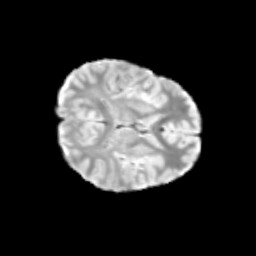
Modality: T2w
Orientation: axial
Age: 10
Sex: male
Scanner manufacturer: siemens
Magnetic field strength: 3 T
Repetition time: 3.8 s
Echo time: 0.07 s